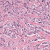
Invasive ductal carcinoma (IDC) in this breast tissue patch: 1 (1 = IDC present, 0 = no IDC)